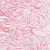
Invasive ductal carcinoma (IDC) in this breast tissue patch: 0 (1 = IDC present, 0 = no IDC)